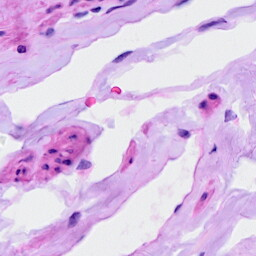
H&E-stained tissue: Ovarian